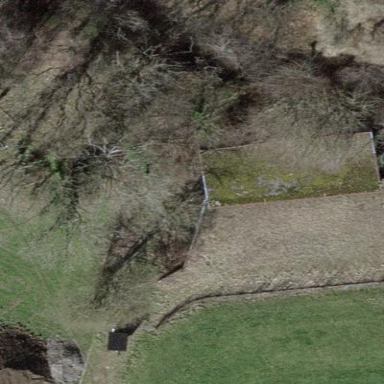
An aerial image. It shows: Fence.